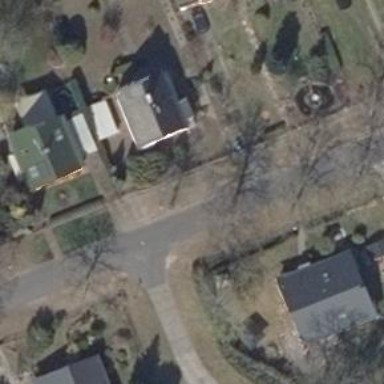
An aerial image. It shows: Residential road with asphalt surface.